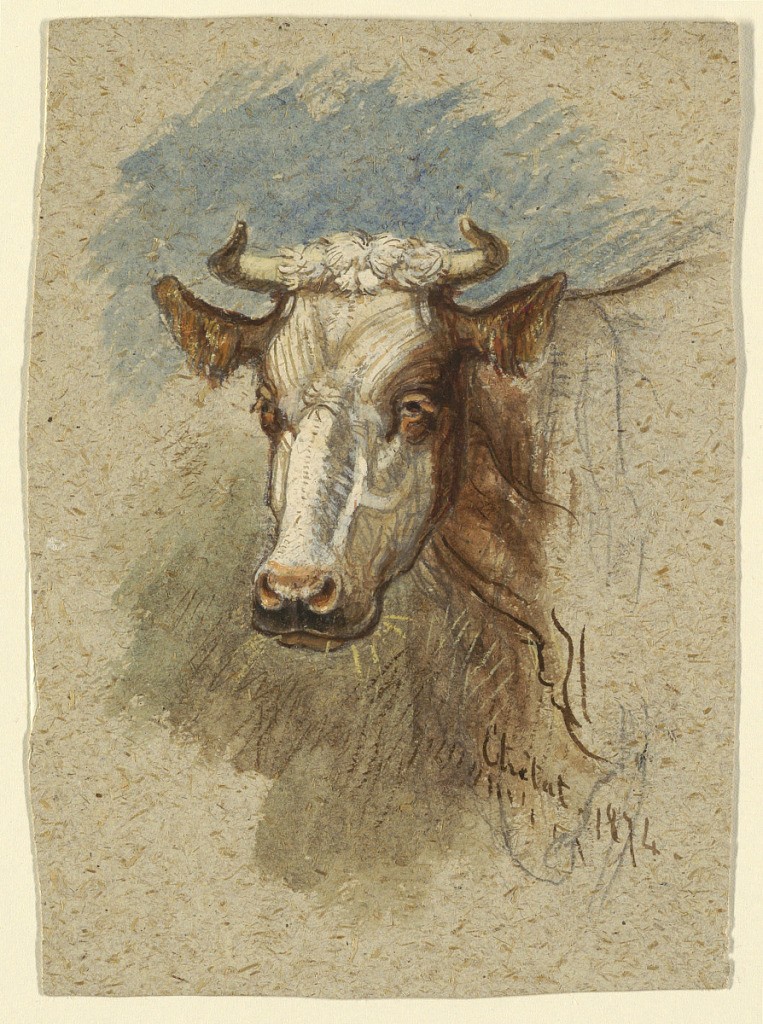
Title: Head of a Cow, Étretat
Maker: Samuel Colman, American, 1832–1920
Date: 1874
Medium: Brush and watercolor, gouache, graphite on rough brown-grey paper
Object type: Drawing
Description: Head and neck of a standing cow or ox. The head turned toward the viewer. Verso: Three details of a head of a cow, in graphite.